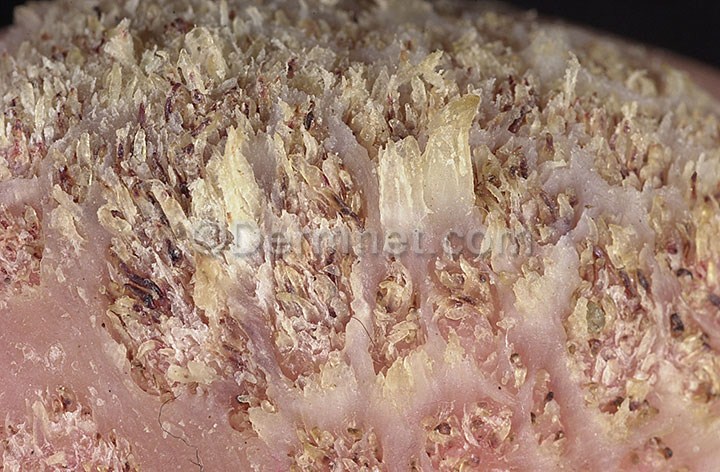
Disease: Warts Molluscum and other Viral Infections